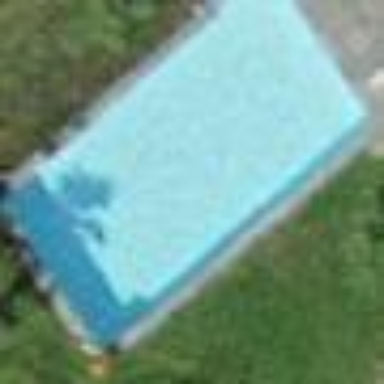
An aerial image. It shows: Swimming pool located in leisure land.